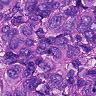
Metastatic tissue present: yes